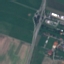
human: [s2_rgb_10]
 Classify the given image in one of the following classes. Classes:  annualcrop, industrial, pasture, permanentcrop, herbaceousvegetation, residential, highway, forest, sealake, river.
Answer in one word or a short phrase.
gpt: Highway